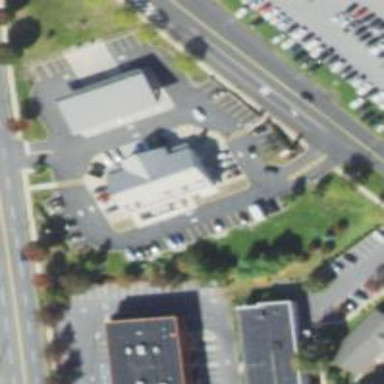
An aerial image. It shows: Convenience shop.